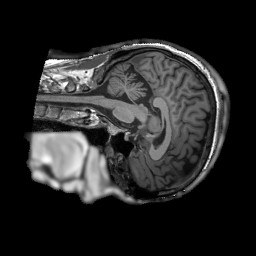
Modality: T1w
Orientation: sagittal
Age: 29
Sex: male
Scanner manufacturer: siemens
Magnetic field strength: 3 T
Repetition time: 2.3 s
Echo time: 0.00232 s